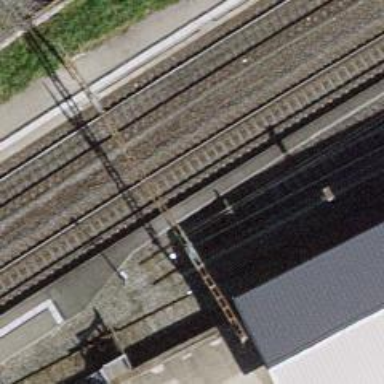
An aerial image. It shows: Railway buffer stop.